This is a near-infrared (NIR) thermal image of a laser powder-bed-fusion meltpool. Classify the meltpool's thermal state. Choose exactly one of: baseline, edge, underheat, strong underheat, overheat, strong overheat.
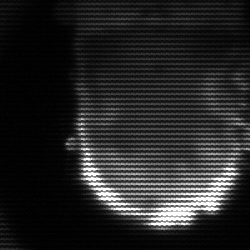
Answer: baseline